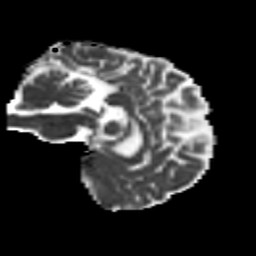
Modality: MD
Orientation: sagittal
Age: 38
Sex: female
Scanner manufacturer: siemens
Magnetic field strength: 3 T
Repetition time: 8.6 s
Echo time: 0.095 s